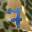
Label: 7